Question: I am using jquery mobile to make a phonegap app.I have a problem in listview .If I have few items are already in list view and i am adding more items then the items i want to add after in list view is of different style.How can i add same style on both list items which are added before and after.Thanks.

'''
<html>
<head>
<link rel="stylesheet" href="css/styles.css" />
<link rel="stylesheet" href="http://code.jquery.com/mobile/1.2.1/jquery.mobile-1.2.1.min.css" />
<script src="js/jquery.js"></script>
<script src="http://code.jquery.com/jquery-1.8.3.min.js"></script>
<script src="http://code.jquery.com/mobile/1.2.1/jquery.mobile-1.2.1.min.js"></script>
<meta charset="utf-8" />
<link rel="stylesheet" type="text/css" href="css/index.css" />
<title>Hello World</title>
<script type="text/javascript" charset="utf-8">
$(document).ready(function(){
alert("hello");
$('#employeeList').append('<li data-icon=delete >hello</li>');
$('#employeeList').append('<li><a>hello</a></li>');
$('#employeeList').append('<li><a>hello</a></li>');
});
</script>
</head>
<body>
<div data-role=page id=home>
<div data-role=header>
<h1>Home</h1>
</div>
<div data-role=listview>
<ul id="employeeList" class="icon-list"></ul>
<li>dfsfdfdsf</li>
<li>dfsfdfdsf</li>
<li>dfsfdfdsf</li>
</div>
<div data-role=footer data-position="fixed">
<h1 >Thanks</h1>
</div>
</div>
</body>
'''
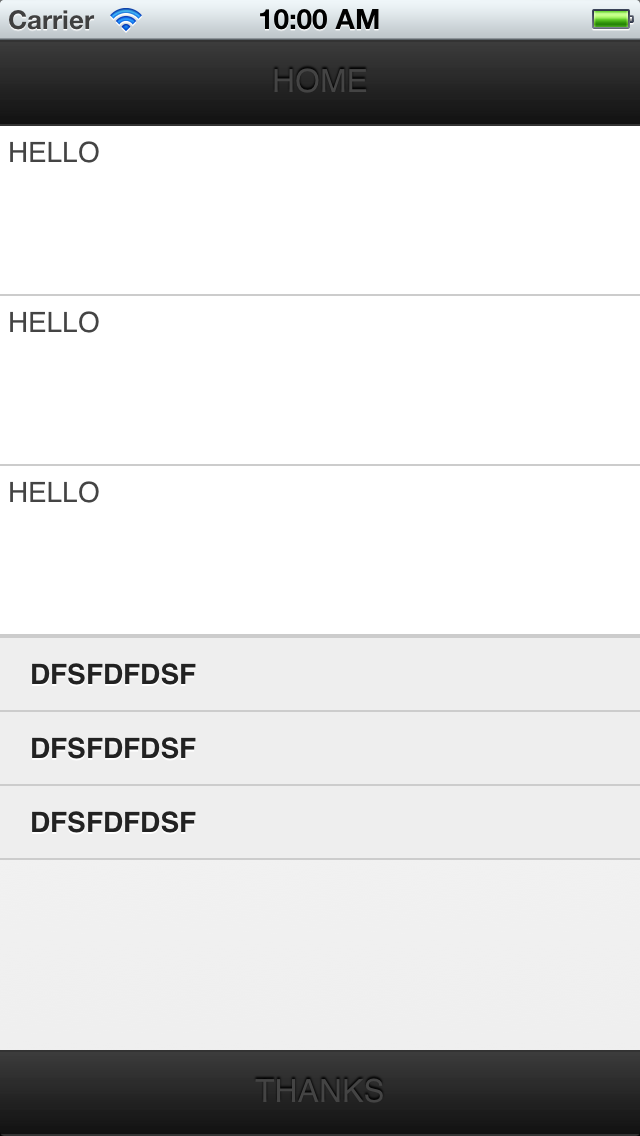
Answer: The reason why 'hello' items are of different style is that they are within tag.
'''
$('#employeeList').append('<li><a>hello</a></li>');
$('#employeeList').append('<li>hello</li>'); //look differently from the previous line
'''
You should also consider having all attributes in double quotes:
'''
<div data-role="page" id="home">
<div data-role="header">
'''
The demo below sums all together:
:<URL>